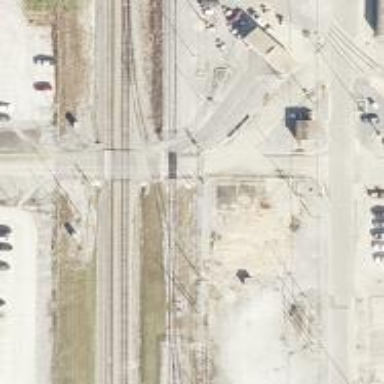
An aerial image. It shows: Rail spur service.